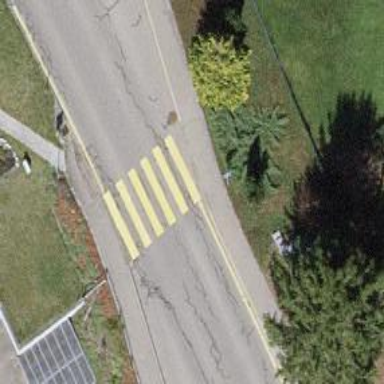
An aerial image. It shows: Zebra crossing on the road.